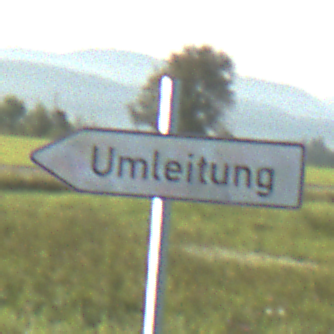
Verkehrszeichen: UmleitungswegweiserLinksweisend
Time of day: MorningAfternoon
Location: Outdoor (Nature)
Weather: Clear
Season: NotSpecified
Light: Natural